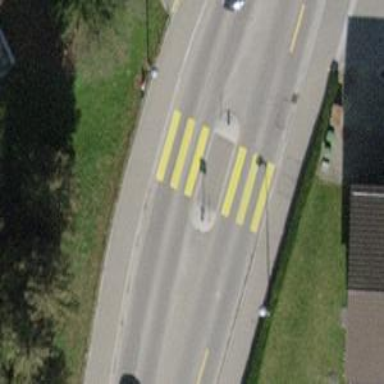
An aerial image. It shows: Uncontrolled zebra crossing with central island.